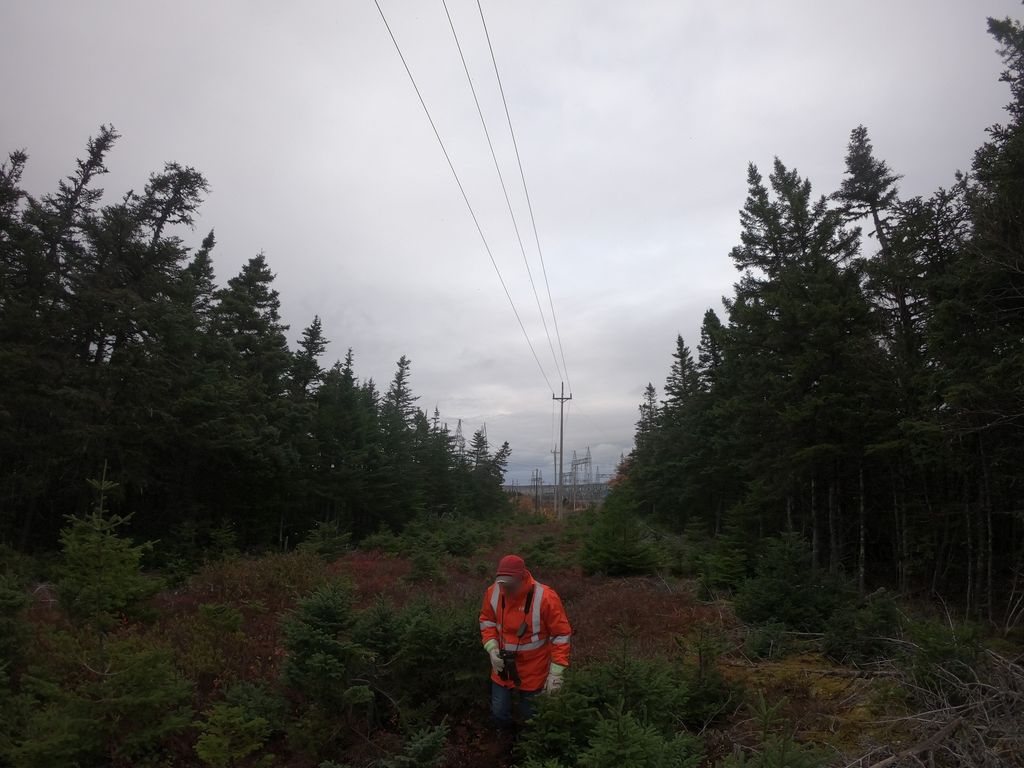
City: st_johns